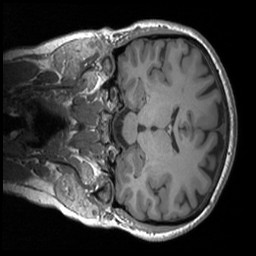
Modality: T1w
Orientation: coronal
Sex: female
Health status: ill
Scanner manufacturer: siemens
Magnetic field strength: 3 T
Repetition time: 1.66 s
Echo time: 0.00254 s